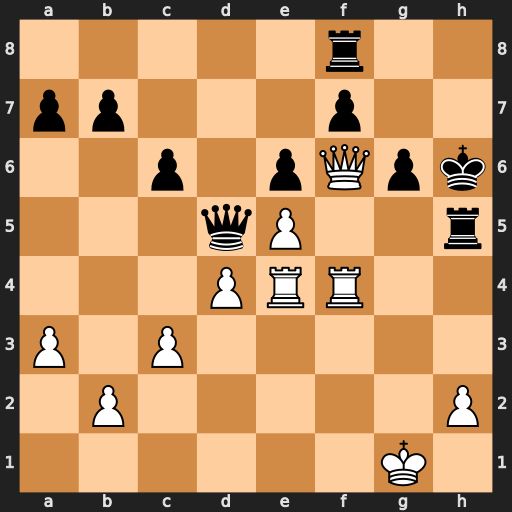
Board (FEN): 5r2/pp3p2/2p1pQpk/3qP2r/3PRR2/P1P5/1P5P/6K1
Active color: w
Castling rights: -
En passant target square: -
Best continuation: Rh4 Qxe4 Rxe4